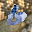
Label: 6